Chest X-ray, PA view. Patient: 52 years old, sex F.
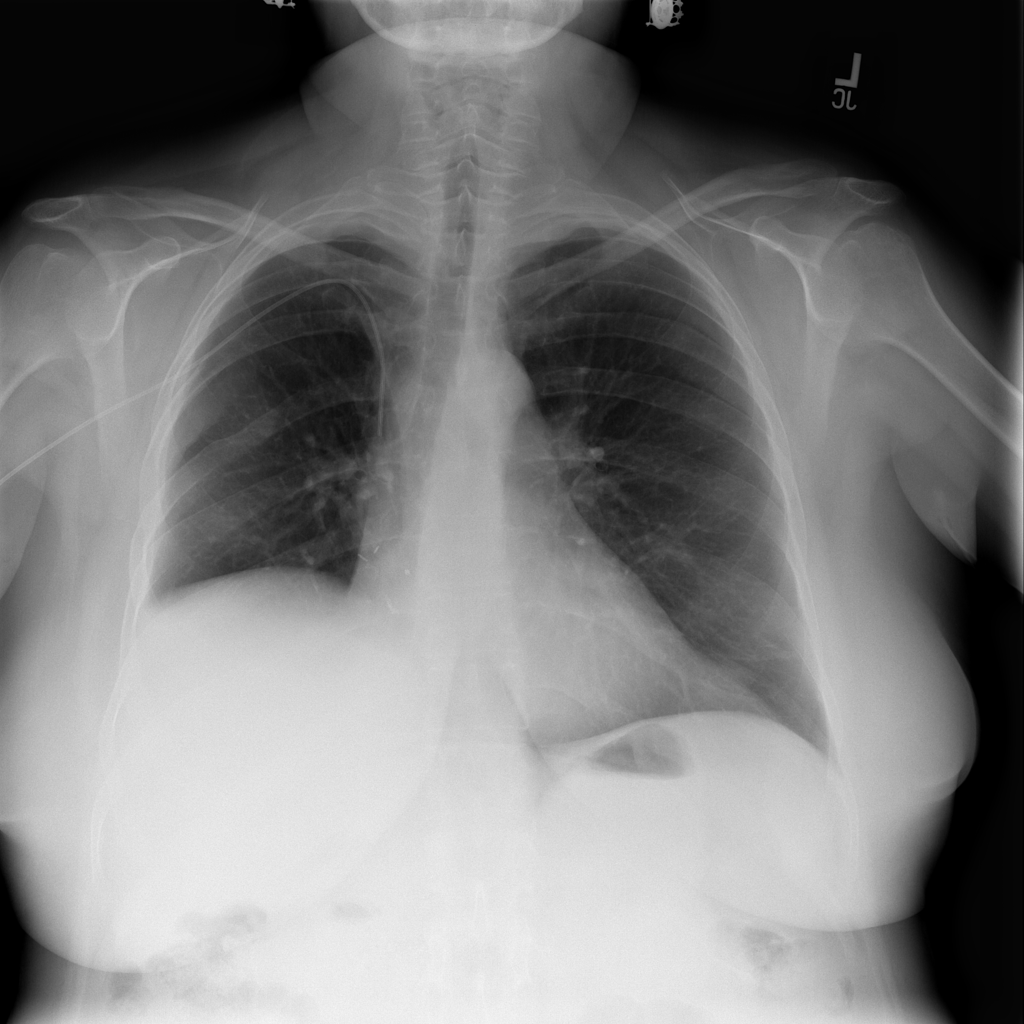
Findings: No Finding